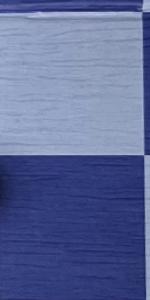
Label: Empty